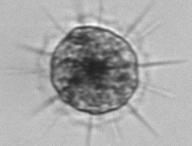
Label: Acantharia